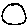
Label: circle